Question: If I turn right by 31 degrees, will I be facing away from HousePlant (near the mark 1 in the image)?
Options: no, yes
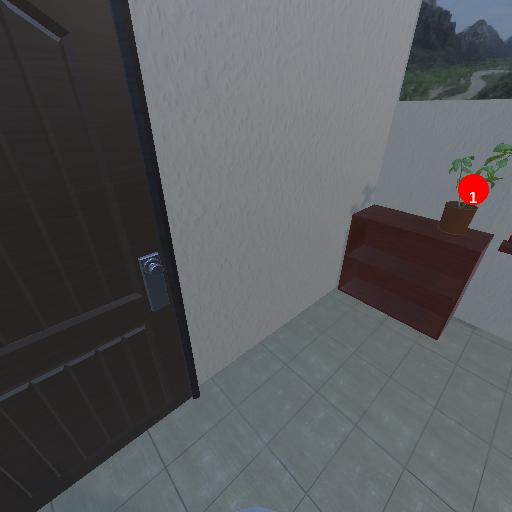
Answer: no